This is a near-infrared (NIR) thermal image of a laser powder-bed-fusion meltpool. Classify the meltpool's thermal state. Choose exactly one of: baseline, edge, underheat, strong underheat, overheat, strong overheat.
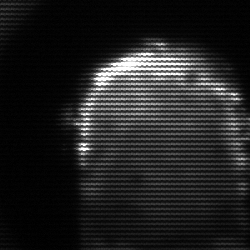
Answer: baseline